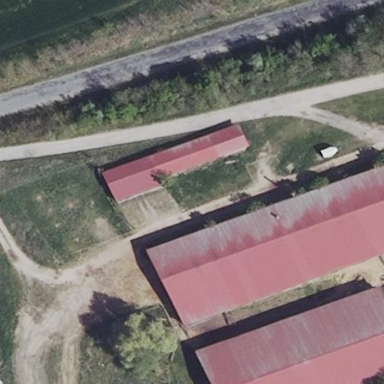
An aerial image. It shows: Farm auxiliary building.